Field crop: maize
Growth stage: 1
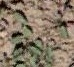
Species: convolvulus